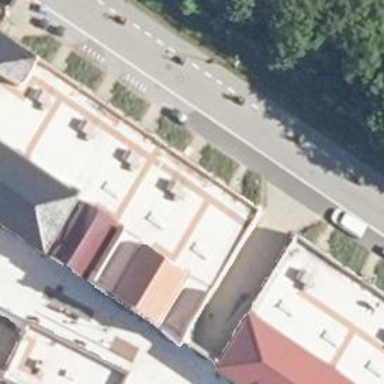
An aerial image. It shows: Retail building that is clothes shop.